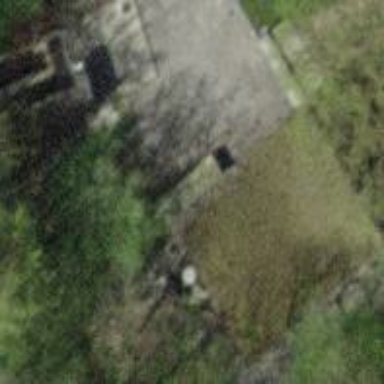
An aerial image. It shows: Service building.